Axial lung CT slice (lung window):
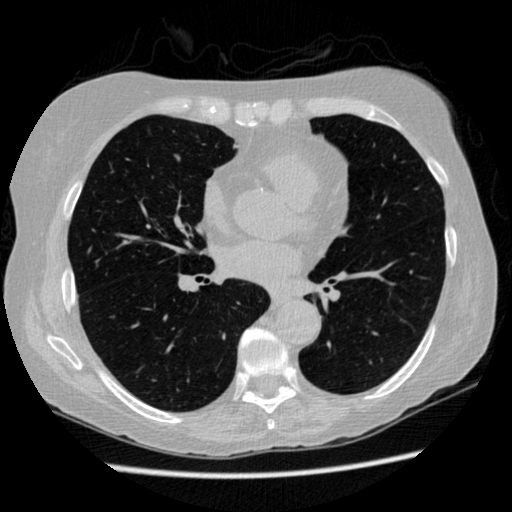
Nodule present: no